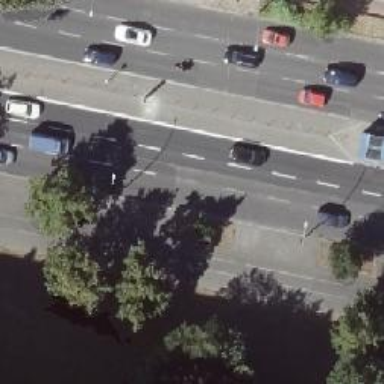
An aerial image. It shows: Collision protection barrier.